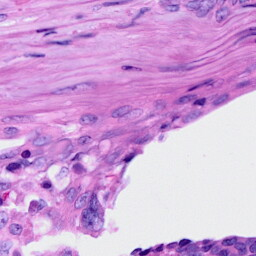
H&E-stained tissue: Ovarian